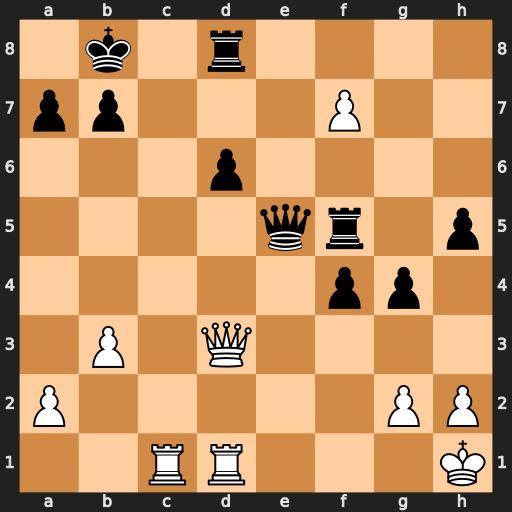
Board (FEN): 1k1r4/pp3P2/3p4/4qr1p/5pp1/1P1Q4/P5PP/2RR3K
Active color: w
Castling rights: -
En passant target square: -
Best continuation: Re1 Qxe1+ Rxe1